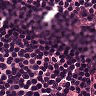
Metastatic tissue present: no